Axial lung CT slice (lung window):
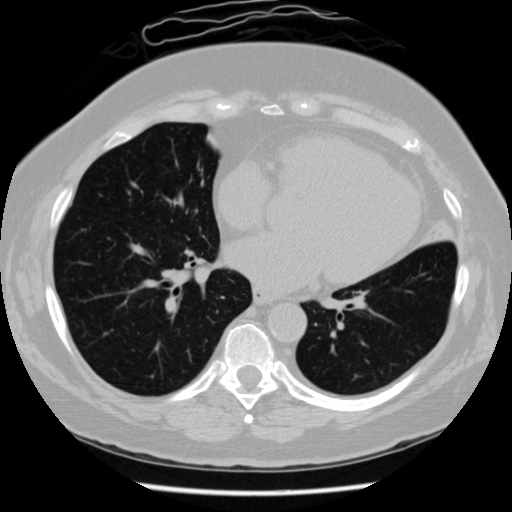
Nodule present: no